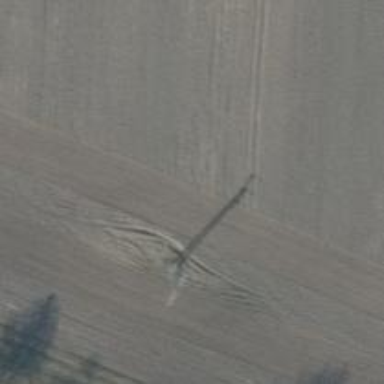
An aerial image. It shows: Minor power line.